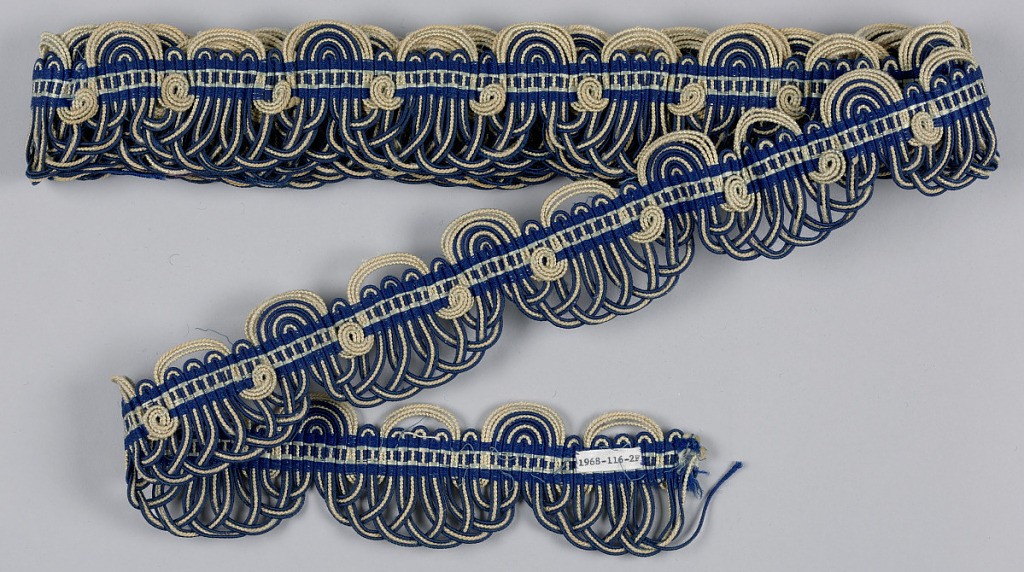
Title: Trimming
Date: mid-19th century
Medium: cotton, silk, wool, wood
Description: Woven looped trim in blue and white cord.